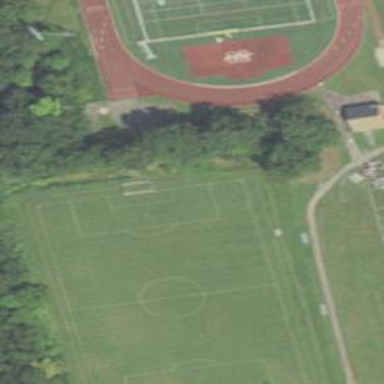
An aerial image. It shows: Soccer pitch for leisureland activities.